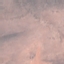
Land use / land cover class: HerbaceousVegetation